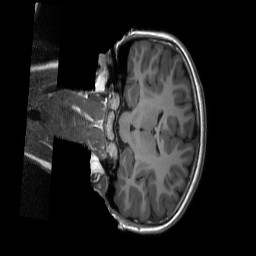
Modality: T1w
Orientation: coronal
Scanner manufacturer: siemens
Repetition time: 2.3 s
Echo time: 0.00229 s